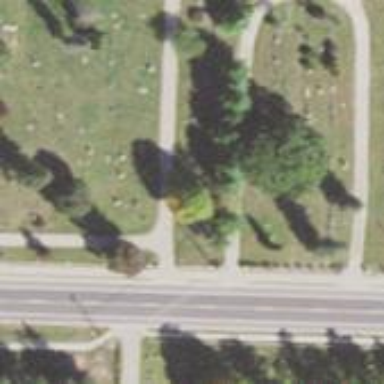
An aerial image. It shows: Sector in the cemetery.